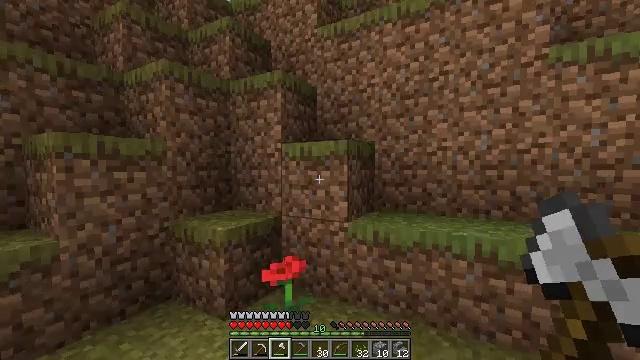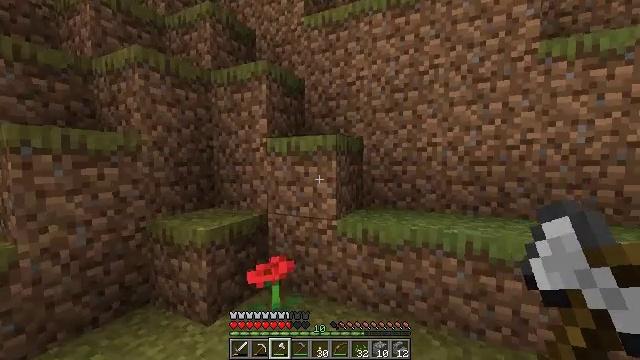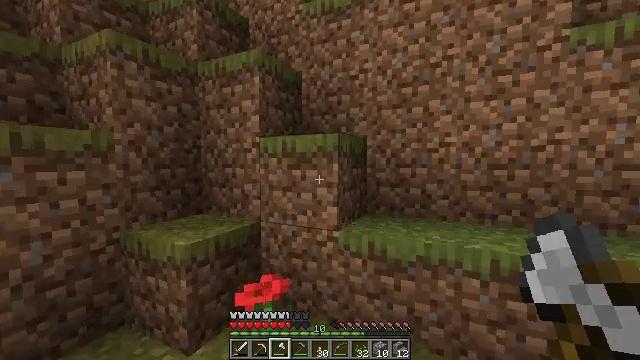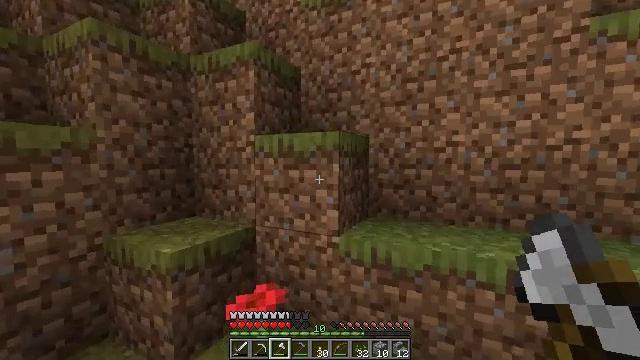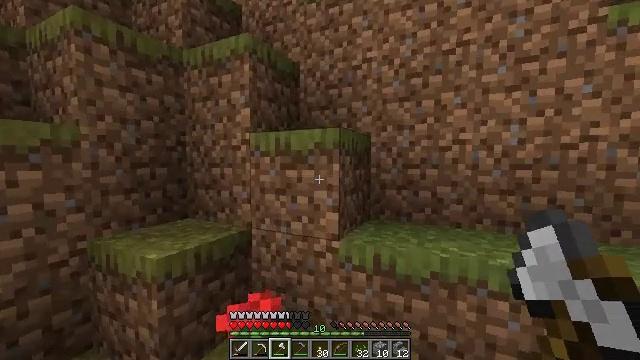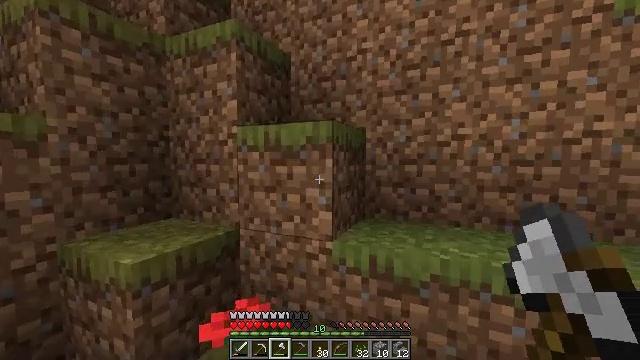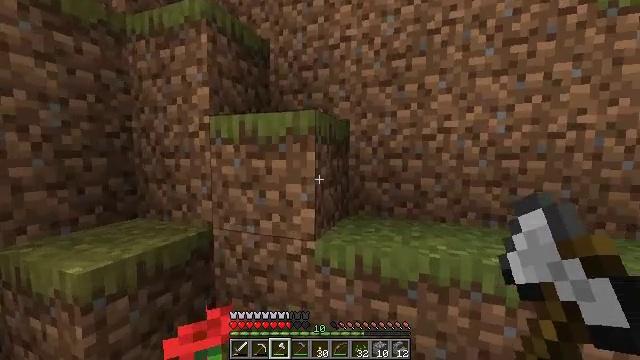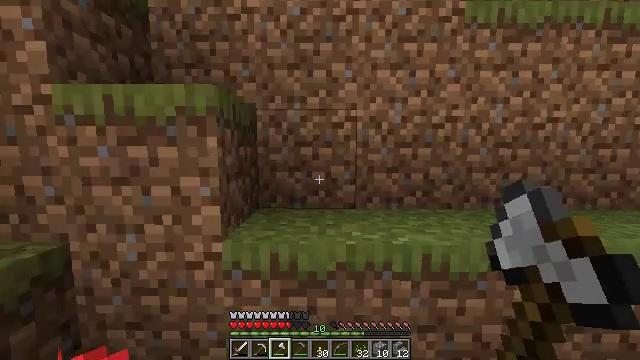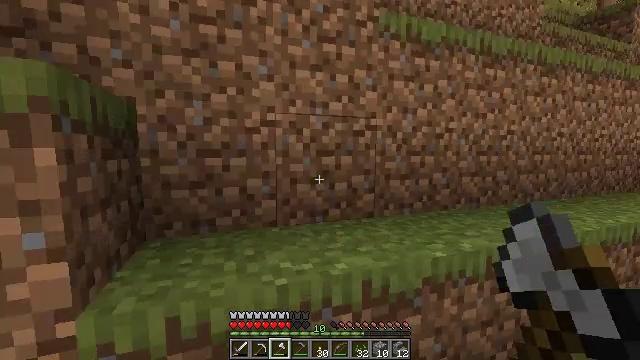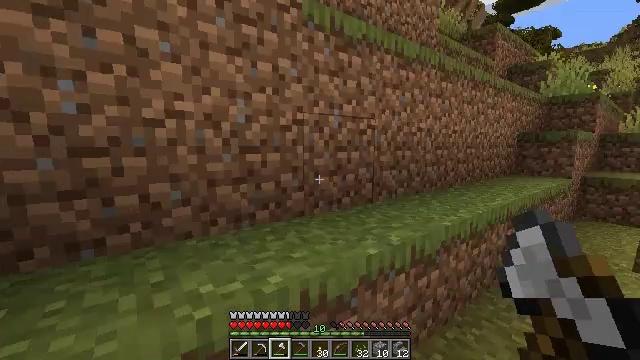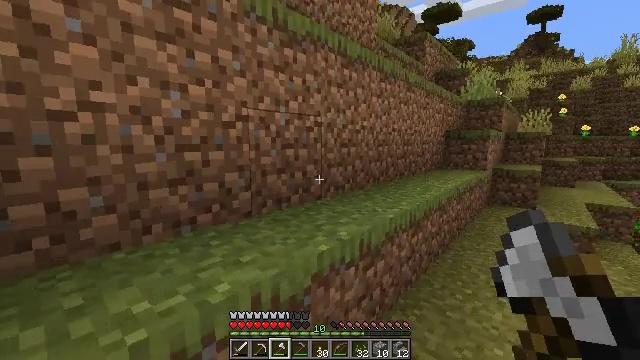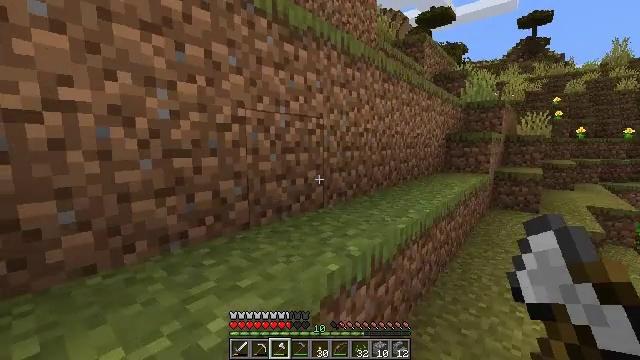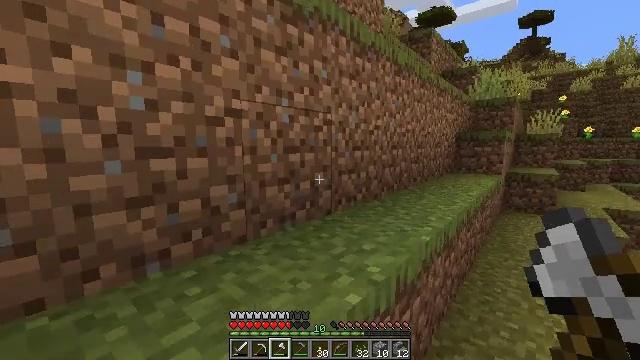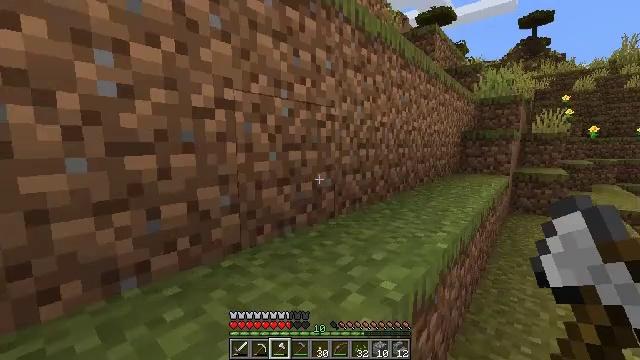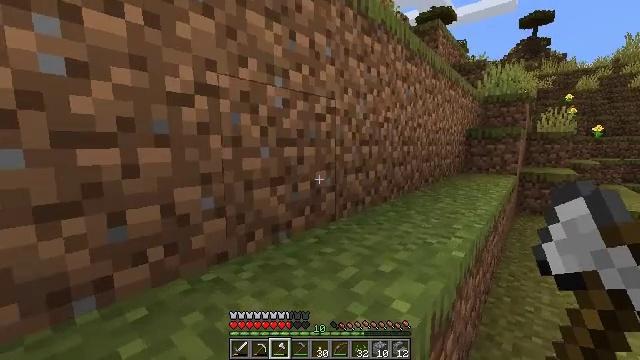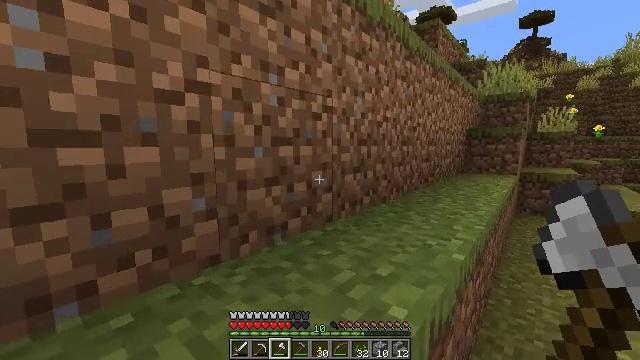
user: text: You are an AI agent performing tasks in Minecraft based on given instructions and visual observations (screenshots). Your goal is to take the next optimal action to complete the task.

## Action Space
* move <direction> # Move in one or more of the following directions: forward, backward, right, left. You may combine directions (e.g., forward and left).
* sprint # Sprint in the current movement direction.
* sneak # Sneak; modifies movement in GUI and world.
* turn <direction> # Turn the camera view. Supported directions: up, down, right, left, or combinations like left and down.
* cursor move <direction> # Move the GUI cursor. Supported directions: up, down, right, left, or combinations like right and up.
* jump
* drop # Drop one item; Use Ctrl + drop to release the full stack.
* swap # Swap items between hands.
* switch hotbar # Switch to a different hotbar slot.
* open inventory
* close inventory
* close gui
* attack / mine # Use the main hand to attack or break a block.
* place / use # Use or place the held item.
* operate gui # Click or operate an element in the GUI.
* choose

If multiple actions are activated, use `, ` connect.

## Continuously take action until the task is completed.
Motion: motion action
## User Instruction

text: Pick up the poppy from the field.
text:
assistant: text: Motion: move forward, turn right and down
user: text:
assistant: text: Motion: move forward
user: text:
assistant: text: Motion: move forward
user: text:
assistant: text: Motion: move forward
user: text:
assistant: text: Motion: move forward, turn right
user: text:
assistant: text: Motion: move forward, turn right
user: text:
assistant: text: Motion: move forward, turn right and down
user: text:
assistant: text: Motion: move forward, turn right
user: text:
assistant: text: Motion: move forward, turn right and down
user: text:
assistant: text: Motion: move forward, turn right
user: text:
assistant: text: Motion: move forward, turn right
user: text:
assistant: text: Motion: move forward
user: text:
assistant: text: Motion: move forward
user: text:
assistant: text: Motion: move forward
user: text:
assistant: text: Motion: move forward
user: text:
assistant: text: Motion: move forward
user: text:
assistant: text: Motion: move forward
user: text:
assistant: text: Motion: move forward
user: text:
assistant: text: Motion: move forward, jump
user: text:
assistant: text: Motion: move forward, jump
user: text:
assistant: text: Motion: move forward, jump
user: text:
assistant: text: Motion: move forward, jump
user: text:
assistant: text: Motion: move forward
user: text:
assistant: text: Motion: move forward
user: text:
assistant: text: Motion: move forward, turn left and down
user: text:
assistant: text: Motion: move forward, turn left and down
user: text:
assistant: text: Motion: move forward, turn left and down
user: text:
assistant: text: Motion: move forward, turn left and down
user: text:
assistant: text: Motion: move forward, turn left and up
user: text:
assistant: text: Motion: move forward, turn left